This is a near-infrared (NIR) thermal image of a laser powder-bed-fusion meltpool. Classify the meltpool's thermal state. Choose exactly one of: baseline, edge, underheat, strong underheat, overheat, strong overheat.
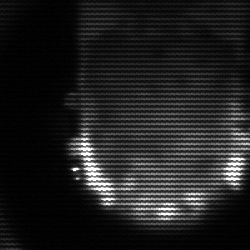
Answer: baseline